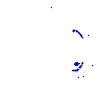
Particle: proton